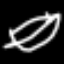
Label: leaf